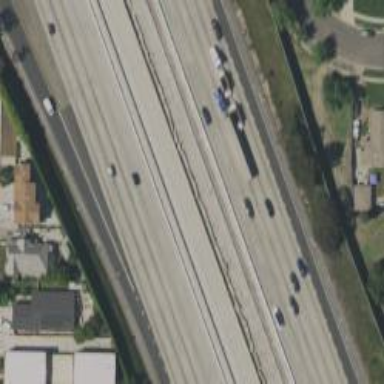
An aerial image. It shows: View of motorway.